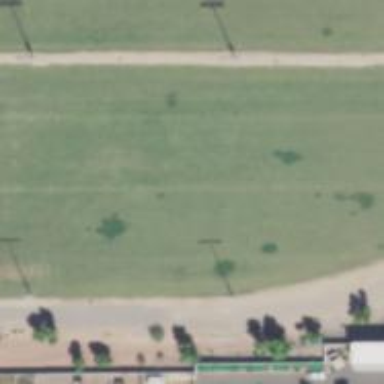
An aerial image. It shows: Grassy pitch for various sports activities.